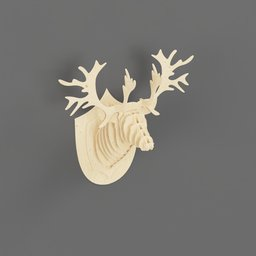
Label: decoration